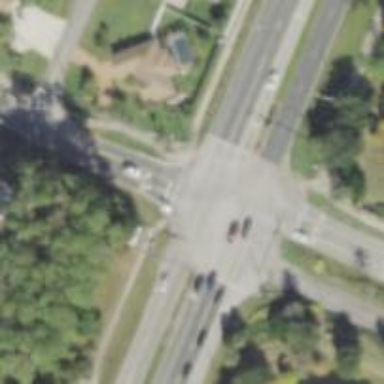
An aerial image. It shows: Crossing on asphalt path.